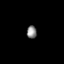
Tissue: lung
Cell type: Epithelial cells
Senescence score: 0.2253
Nuclear area (px): 122
Mean DAPI intensity: 138.27